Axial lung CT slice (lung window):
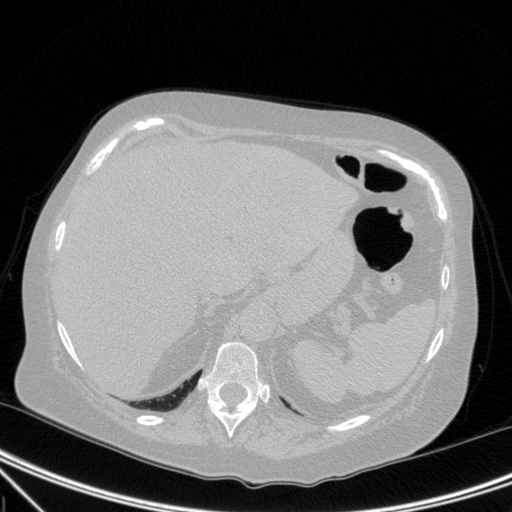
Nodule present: no